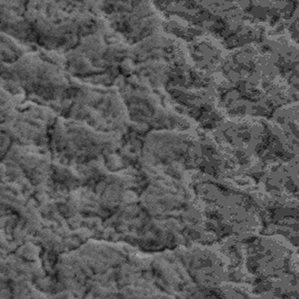
Label: frost